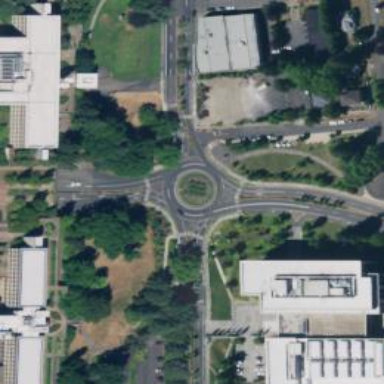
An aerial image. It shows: Roundabout on primary highway.